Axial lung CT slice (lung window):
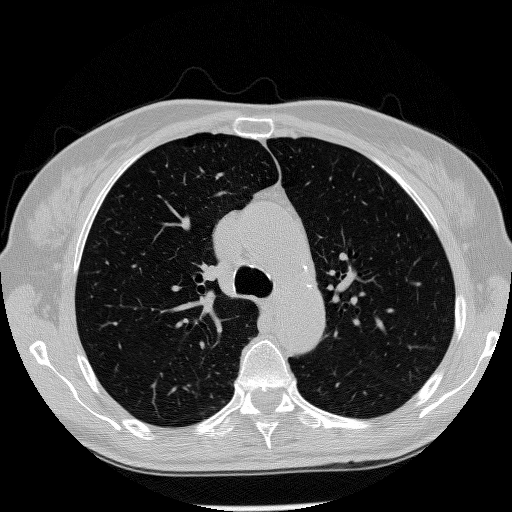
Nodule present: no